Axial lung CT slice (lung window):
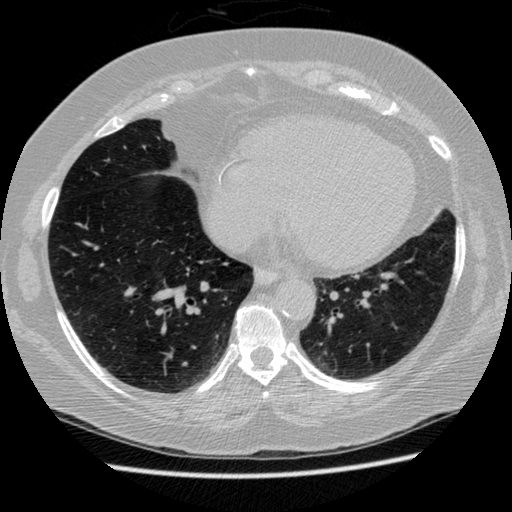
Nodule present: no